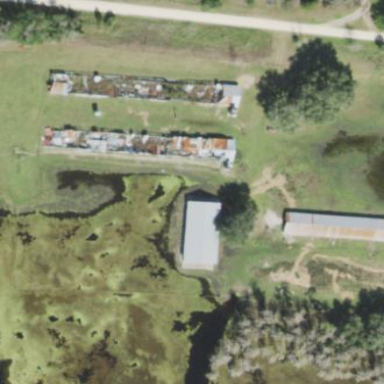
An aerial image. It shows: Poultry farmyard.